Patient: sex F, age 62
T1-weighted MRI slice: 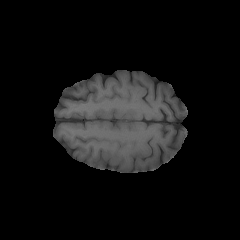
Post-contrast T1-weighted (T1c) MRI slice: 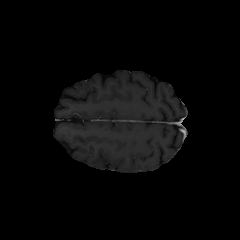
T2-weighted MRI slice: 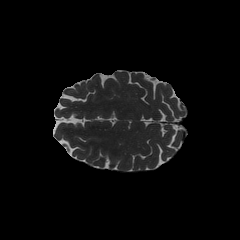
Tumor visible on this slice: no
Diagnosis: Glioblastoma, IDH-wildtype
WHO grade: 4